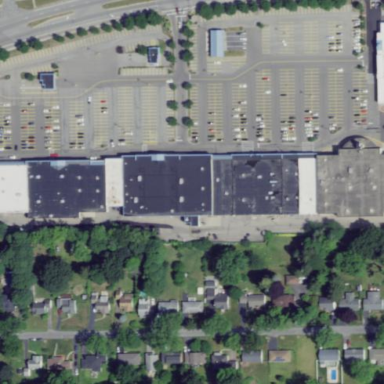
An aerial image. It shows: Retail area.